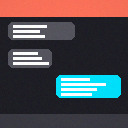
Screen state: on